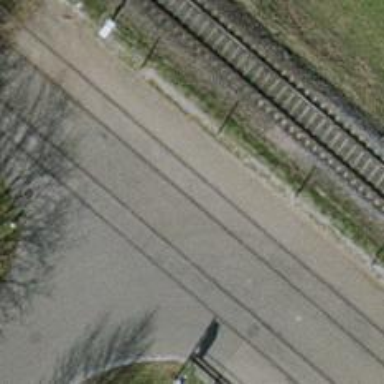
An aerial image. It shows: Railway level crossing.